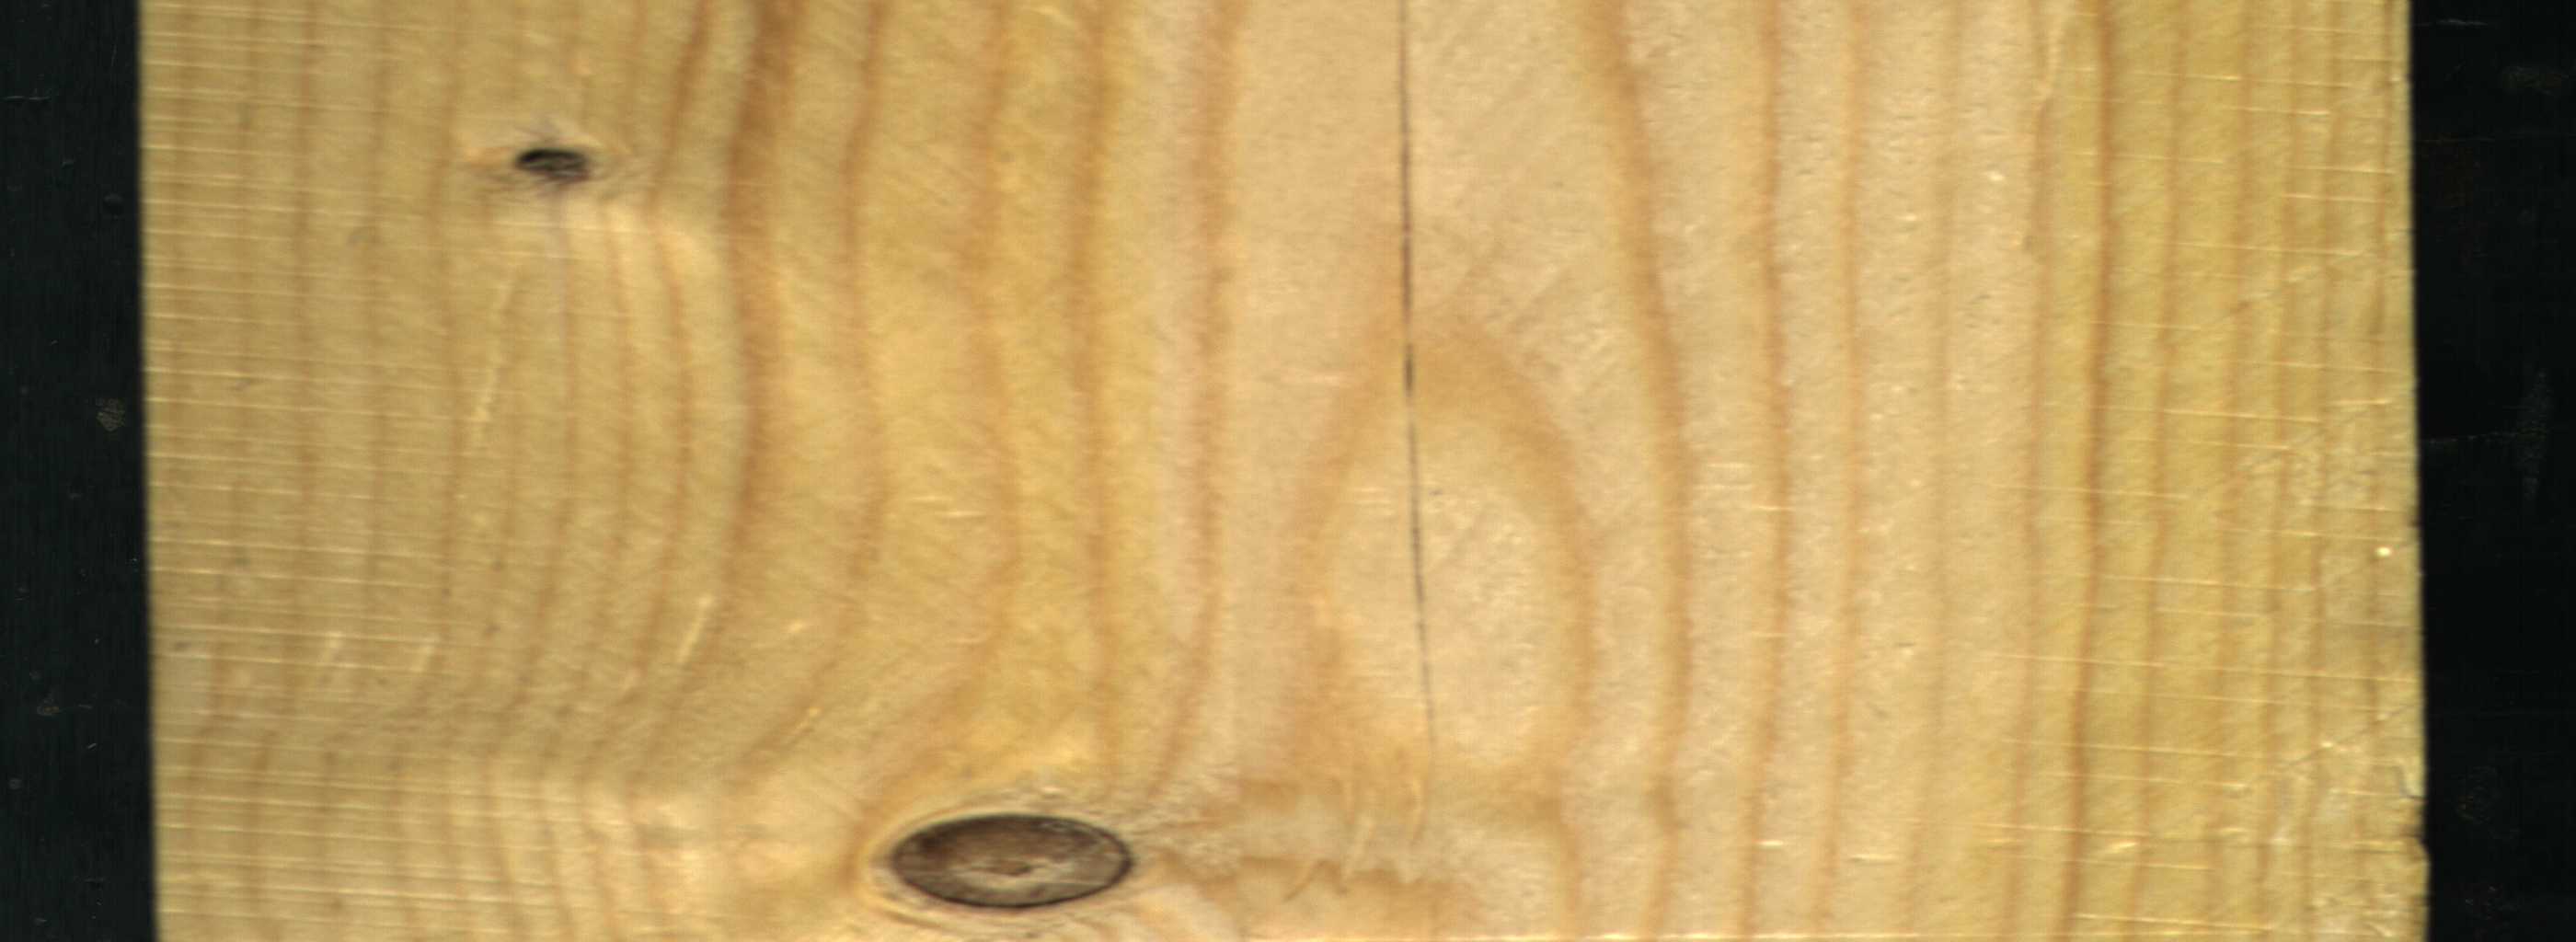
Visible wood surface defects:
Crack
Dead_Knot
Dead_Knot